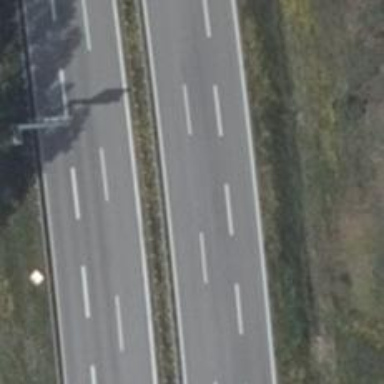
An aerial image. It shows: Asphalt trunk motorway.